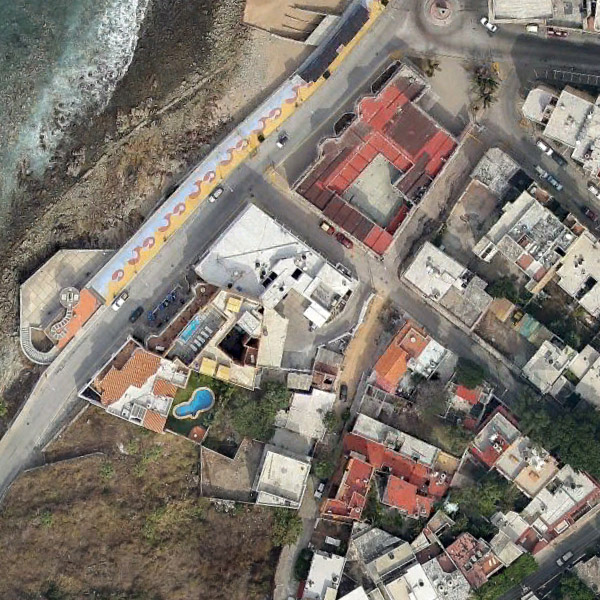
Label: Resort